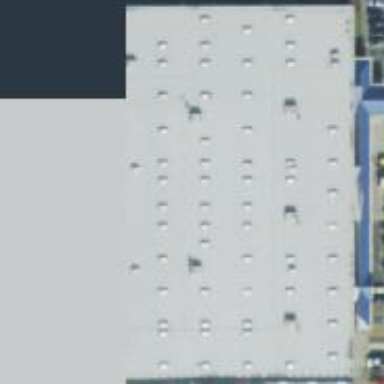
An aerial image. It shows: Building used for storage rental.